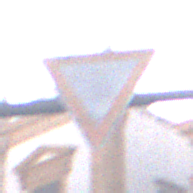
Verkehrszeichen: VorfahrtGewaehren
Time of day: SunriseSunset
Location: Outdoor (Urban)
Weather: PartlyCloudy
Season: NotSpecified
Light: Natural